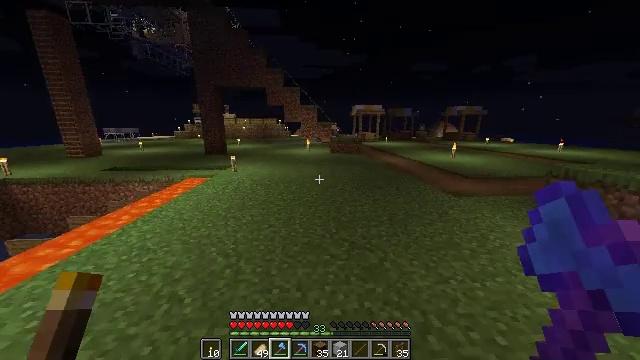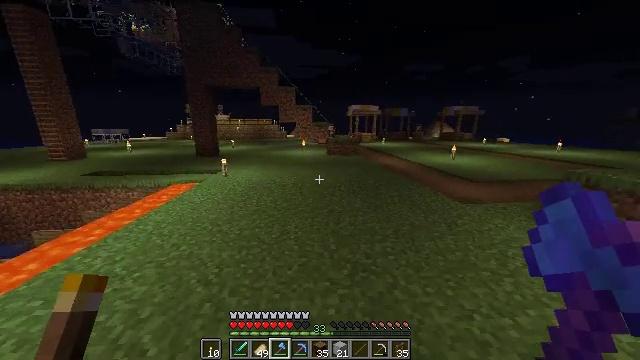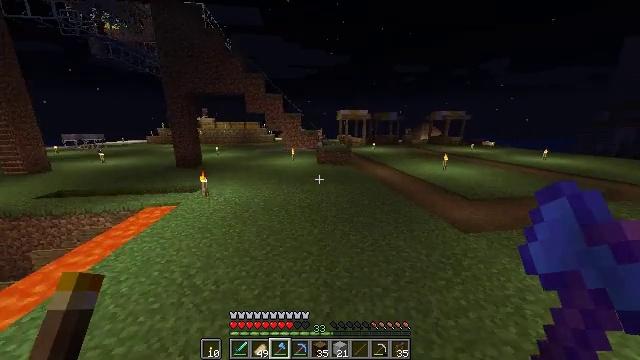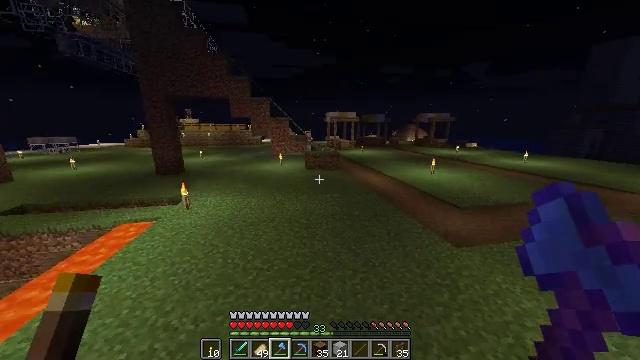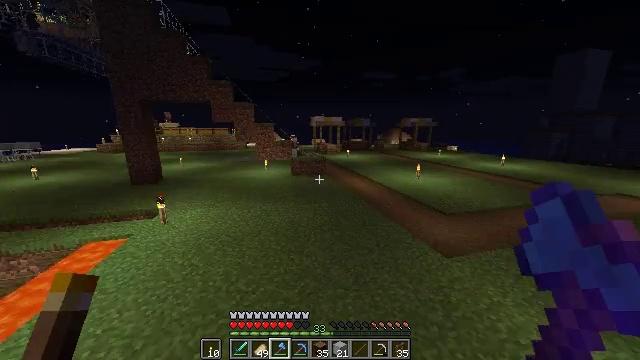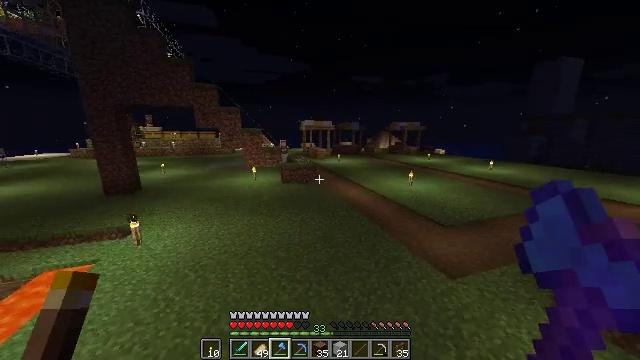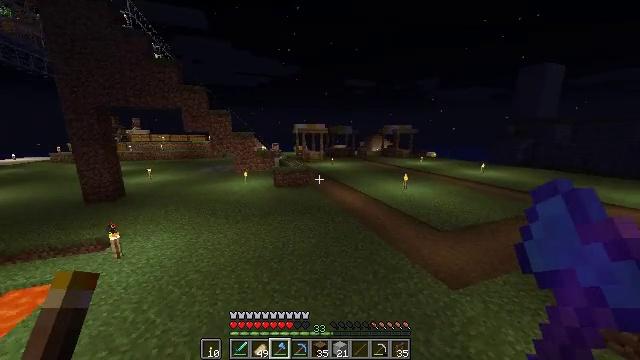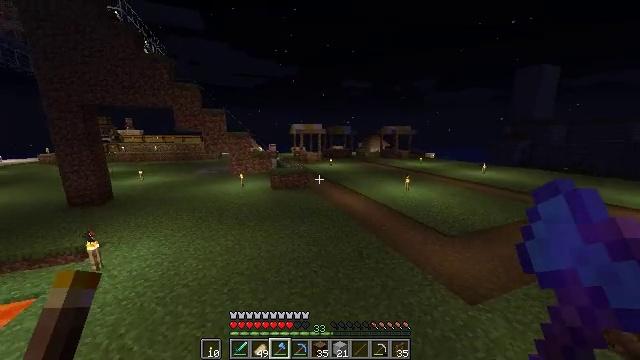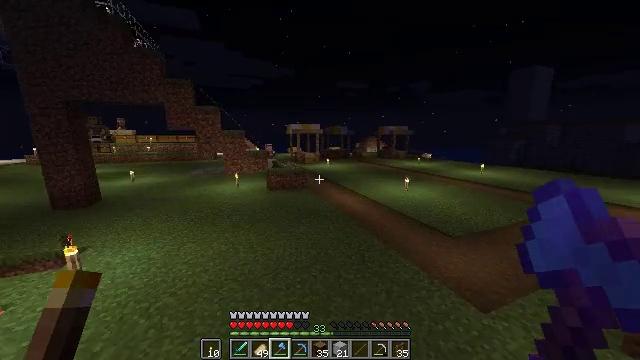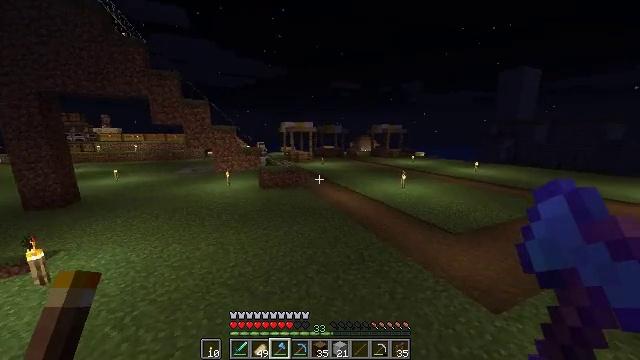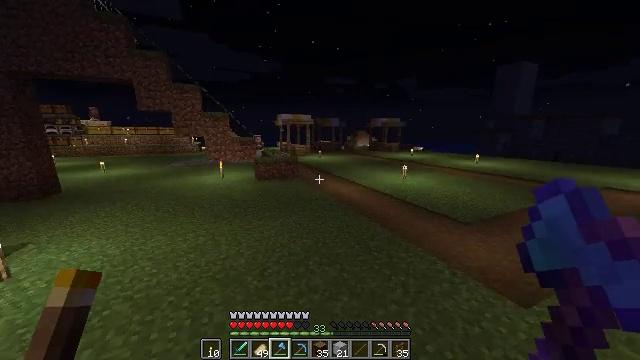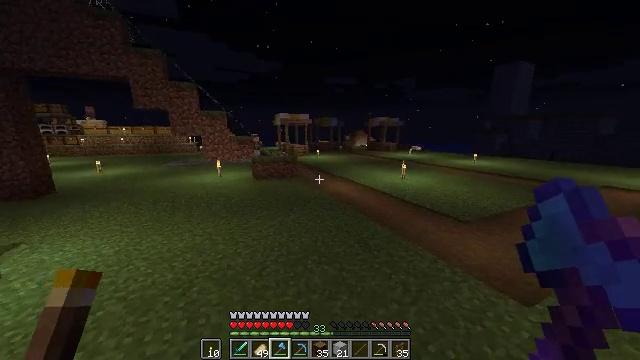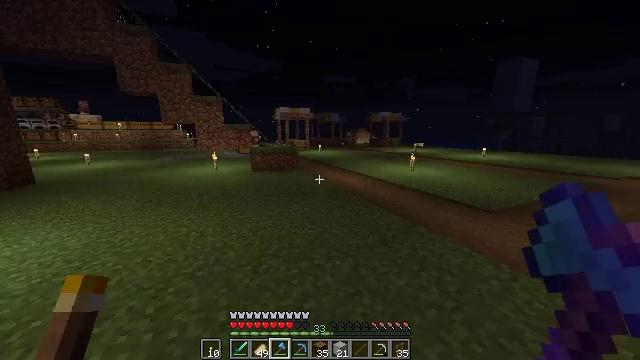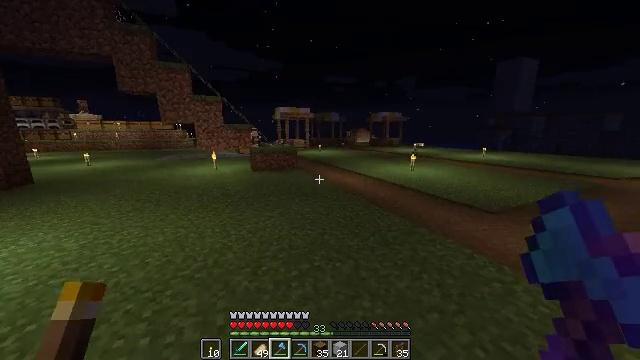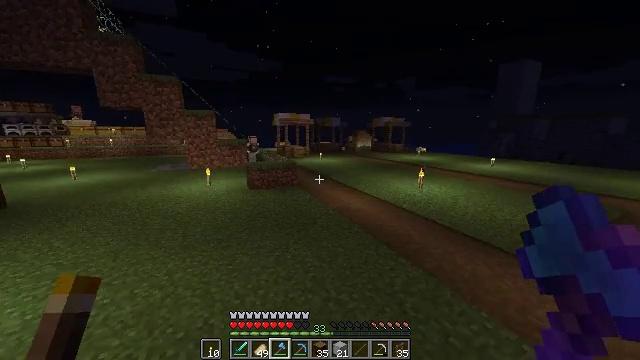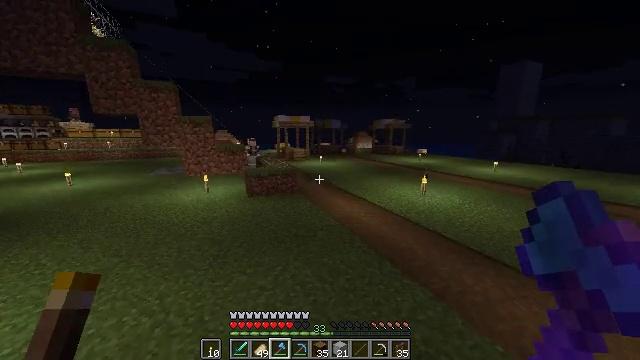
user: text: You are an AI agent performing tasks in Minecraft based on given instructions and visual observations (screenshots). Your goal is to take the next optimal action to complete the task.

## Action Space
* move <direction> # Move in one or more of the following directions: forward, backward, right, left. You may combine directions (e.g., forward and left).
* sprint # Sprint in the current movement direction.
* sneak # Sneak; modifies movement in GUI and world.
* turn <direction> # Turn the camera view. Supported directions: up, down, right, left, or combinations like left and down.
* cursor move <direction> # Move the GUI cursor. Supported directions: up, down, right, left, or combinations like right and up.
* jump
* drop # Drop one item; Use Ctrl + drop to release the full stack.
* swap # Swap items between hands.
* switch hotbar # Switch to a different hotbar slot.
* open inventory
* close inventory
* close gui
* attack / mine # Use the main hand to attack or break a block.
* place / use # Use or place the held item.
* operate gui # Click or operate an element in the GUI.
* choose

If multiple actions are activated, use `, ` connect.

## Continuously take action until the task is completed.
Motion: motion action
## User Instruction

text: Mine the brown bed to pick it up.
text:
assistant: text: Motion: move forward, sprint, turn right, jump
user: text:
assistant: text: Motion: move forward, sprint, turn right, jump
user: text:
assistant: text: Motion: move forward, sprint, turn right, jump
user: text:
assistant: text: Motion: move forward, turn right, jump
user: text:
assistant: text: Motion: move forward, turn right, jump
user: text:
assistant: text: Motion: move forward, turn right, jump
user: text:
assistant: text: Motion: move forward, jump
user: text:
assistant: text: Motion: move forward, jump
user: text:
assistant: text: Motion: move forward, sprint, turn right, jump
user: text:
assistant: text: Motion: move forward, sprint, jump
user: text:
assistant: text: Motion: move forward, sprint, jump
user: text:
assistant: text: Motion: move forward, sprint, jump
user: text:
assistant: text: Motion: move forward, jump
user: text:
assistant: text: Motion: move forward, jump
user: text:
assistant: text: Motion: move forward, jump
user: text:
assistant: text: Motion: move forward, turn right, jump
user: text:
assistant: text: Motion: move forward, turn right, jump
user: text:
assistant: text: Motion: move forward, turn right, jump
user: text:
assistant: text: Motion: move forward, turn right, jump
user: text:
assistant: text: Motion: move forward, sprint, turn right, jump
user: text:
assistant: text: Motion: move forward, sprint, turn right, jump
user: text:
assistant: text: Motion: move forward, sprint, turn right, jump
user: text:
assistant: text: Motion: move forward, sprint, jump
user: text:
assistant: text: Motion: move forward, jump
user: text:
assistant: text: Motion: move forward, jump
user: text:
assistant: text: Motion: move forward, jump
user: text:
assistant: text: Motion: move forward, jump
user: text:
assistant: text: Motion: move forward, sprint, jump
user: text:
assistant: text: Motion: move forward, sprint, jump
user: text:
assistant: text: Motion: move forward, sprint, turn left, jump